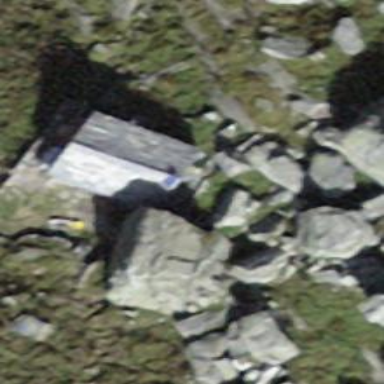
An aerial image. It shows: Shelter in the wilderness. This building serves as wilderness hut.